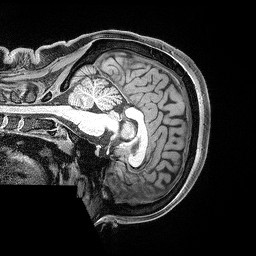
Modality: T1w
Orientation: sagittal
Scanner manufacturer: siemens
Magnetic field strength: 3 T
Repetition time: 2.53 s
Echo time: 0.00308 s